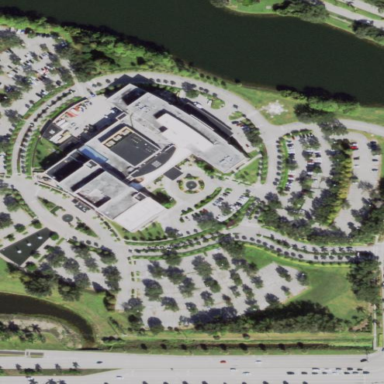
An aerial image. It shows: Hospital building.